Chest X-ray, AP view. Patient: 62 years old, sex F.
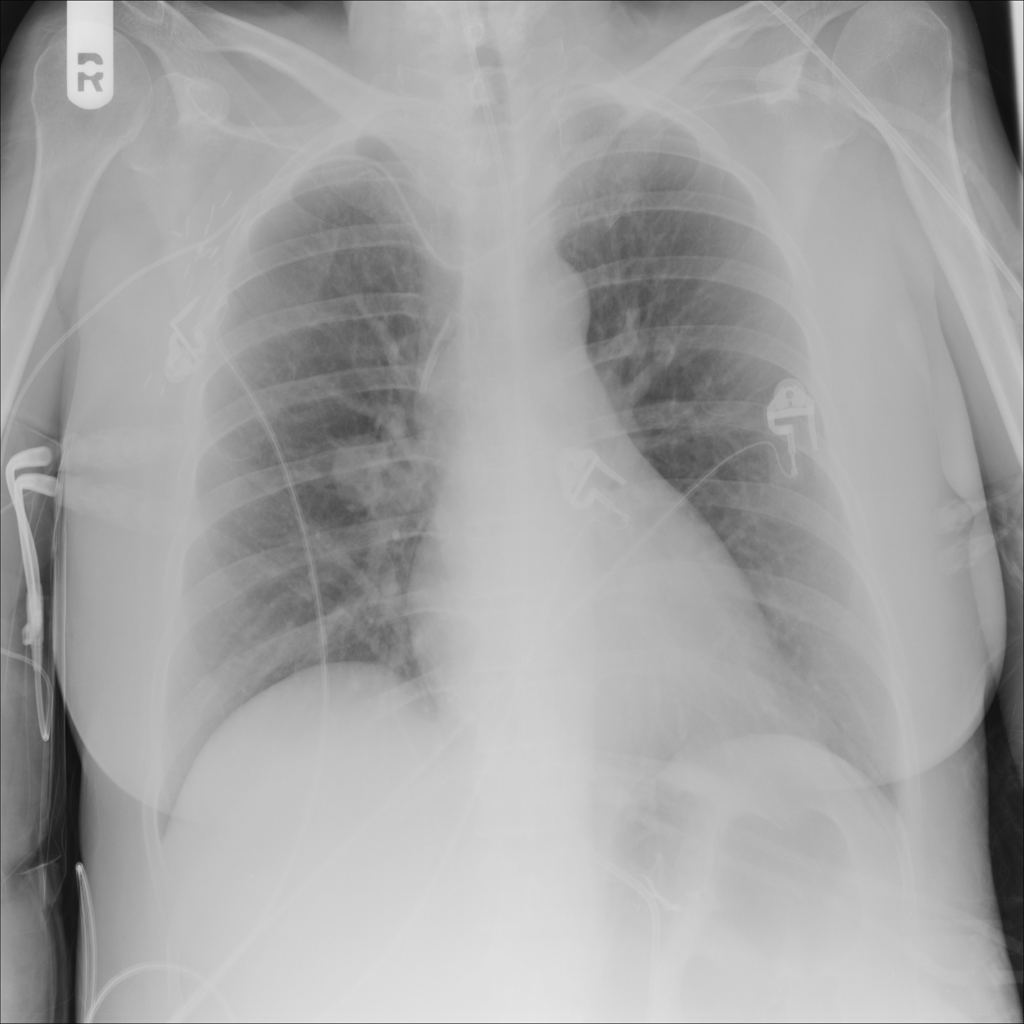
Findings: Nodule